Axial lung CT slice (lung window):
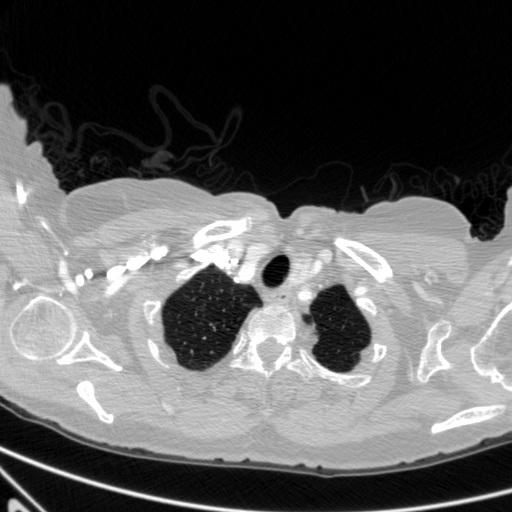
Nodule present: no